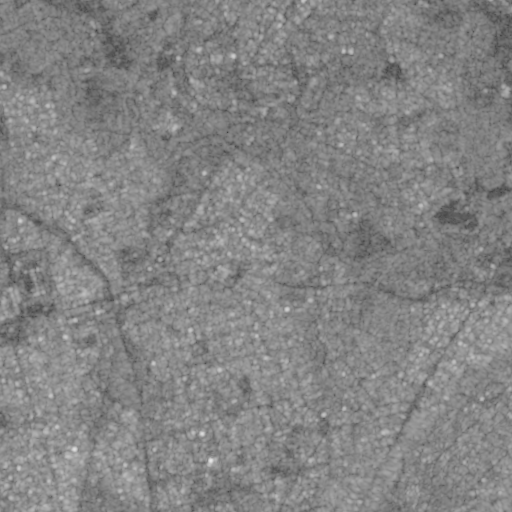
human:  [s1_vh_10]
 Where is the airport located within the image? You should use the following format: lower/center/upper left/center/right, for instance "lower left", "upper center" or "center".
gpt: The airport is located in the upper right of the image.
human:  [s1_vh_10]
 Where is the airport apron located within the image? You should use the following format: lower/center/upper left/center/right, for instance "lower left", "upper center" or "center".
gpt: The airport apron is located in the upper right of the image.
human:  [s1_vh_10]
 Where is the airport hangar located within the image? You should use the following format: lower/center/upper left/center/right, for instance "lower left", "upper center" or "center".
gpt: The airport hangar is located in the upper right of the image.
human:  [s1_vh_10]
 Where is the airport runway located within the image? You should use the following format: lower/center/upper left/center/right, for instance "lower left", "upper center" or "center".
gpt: The airport runway is located in the upper right of the image.
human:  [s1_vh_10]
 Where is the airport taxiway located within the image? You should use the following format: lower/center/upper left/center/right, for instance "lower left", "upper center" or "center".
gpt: The airport taxiway is located in the upper right of the image.
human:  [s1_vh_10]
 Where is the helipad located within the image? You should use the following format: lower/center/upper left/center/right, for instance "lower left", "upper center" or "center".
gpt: The helipad is located in the center left of the image.
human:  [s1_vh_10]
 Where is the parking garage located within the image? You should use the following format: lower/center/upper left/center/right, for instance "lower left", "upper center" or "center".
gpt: The parking garage is located in the upper center of the image.
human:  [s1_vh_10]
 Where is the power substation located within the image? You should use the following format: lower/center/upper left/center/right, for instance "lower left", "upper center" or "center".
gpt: The power substation is located in the center left of the image.
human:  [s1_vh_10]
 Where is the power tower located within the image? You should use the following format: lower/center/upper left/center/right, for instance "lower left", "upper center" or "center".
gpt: The power tower is located in the upper left of the image.
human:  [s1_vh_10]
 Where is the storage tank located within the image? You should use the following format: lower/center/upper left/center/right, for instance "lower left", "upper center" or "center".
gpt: The storage tank is located in the lower center of the image.
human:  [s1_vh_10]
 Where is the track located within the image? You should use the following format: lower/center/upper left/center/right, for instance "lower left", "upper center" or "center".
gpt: The track is located in the lower left of the image.
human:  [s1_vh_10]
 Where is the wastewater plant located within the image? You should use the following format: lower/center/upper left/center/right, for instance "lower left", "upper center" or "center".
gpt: The wastewater plant is located in the upper left of the image.
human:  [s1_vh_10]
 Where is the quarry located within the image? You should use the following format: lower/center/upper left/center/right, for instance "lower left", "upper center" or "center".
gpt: There is no quarry in the image.

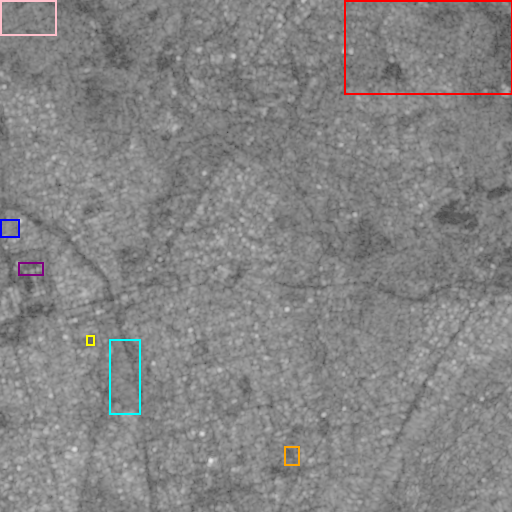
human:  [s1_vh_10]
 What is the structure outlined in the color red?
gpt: The structure outlined in red is an airport.
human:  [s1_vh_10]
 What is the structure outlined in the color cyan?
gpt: The structure outlined in cyan is a park.
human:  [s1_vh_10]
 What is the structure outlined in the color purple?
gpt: The structure outlined in purple is a parking lot.
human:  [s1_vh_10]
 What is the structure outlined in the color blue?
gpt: The structure outlined in blue is a power substation.
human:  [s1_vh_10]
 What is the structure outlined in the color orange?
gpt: The structure outlined in orange is a stadium.
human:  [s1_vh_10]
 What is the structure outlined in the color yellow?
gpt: The structure outlined in yellow is a track.
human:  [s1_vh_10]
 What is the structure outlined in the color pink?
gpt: The structure outlined in pink is a wastewater plant.
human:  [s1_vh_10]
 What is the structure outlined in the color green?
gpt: There is no green outline.